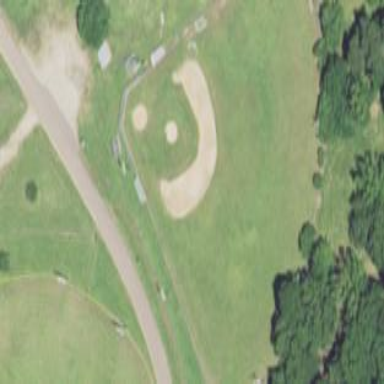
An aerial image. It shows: Baseball pitch for leisure land.